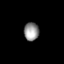
Tissue: prostate
Cell type: T cells
Senescence score: 0.3529
Nuclear area (px): 271
Mean DAPI intensity: 144.166